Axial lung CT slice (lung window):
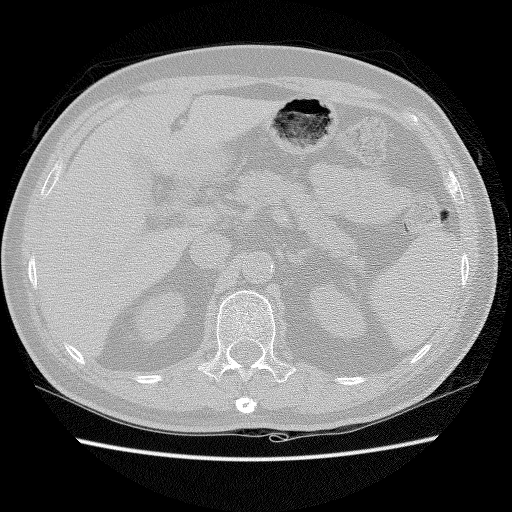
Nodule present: no